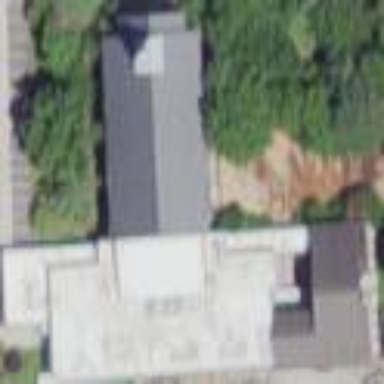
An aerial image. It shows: School building.